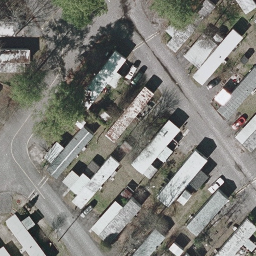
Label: mobilehomepark